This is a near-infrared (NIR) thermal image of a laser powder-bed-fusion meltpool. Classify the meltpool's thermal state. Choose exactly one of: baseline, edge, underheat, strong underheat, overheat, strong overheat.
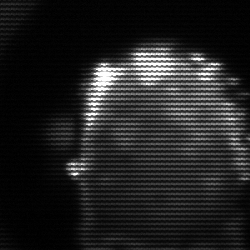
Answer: baseline